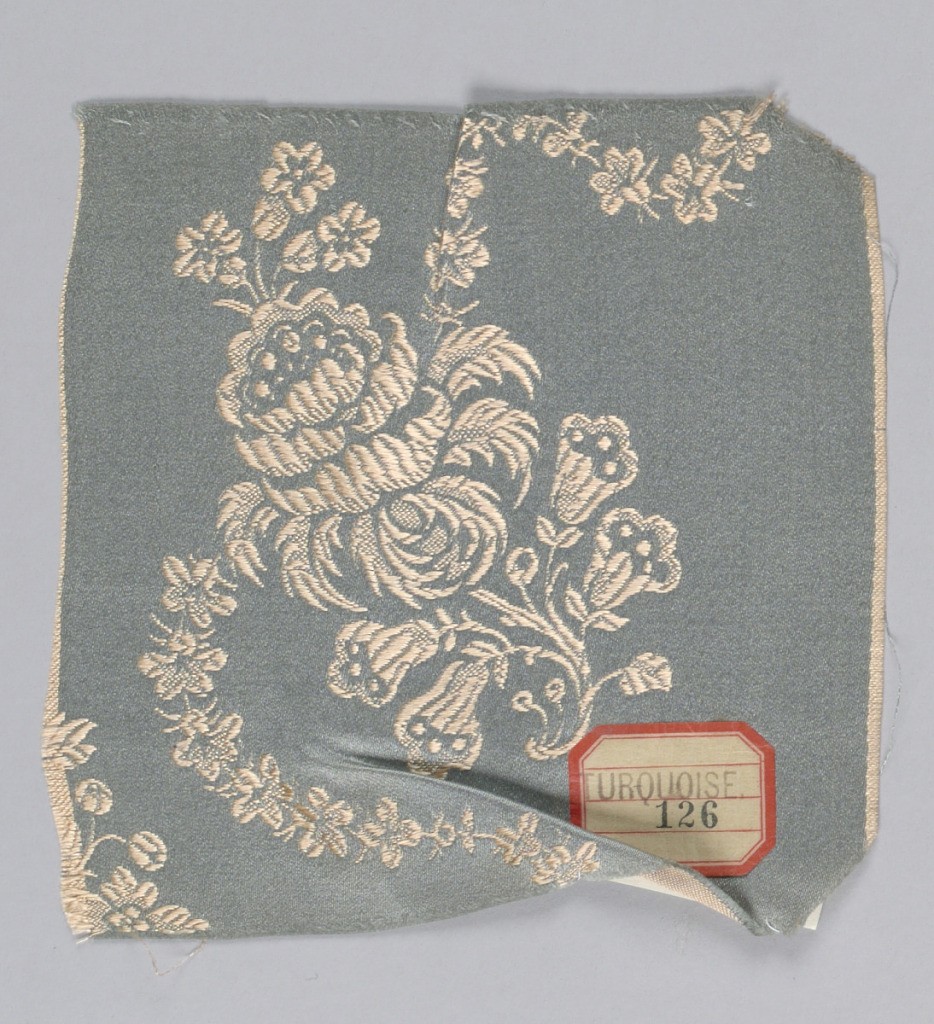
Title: Sample
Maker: Orinoka Mills, Philadelphia, Pennsylvania, USA
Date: ca. 1910
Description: blue warp and pink weft making floral pattern